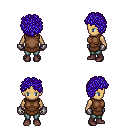
a pixel art fantasy rpg character, female body template, human, tanned skin, brown tunic, teal pants, blue curly afro hairstyle, metal gloves, maroon shoes, four views (front, back, left, right), 2x2 character sprite sheet, small pixel art, hard edges, no anti-aliasing